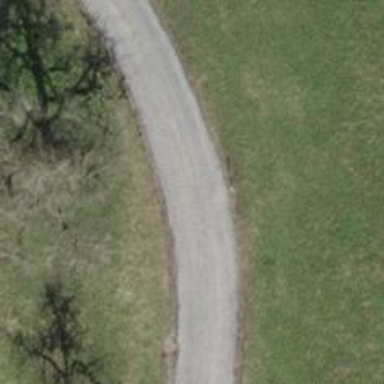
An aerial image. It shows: Well-maintained track road of grade 1.